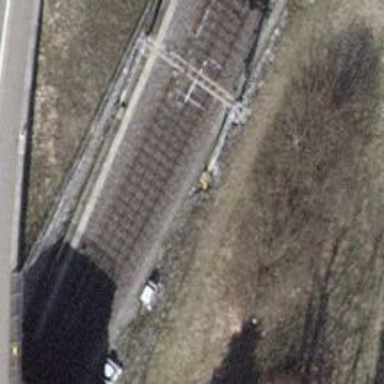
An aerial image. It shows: Railway track with contact lines for electrification.